Question: I use Symfony 2 and the FOSUserBundle. I can login, logout and view Profile.
When i go to "/register", fill out the form and press enter i get the following error:
It seems that I have do to some additional configuration or so, but I can't find anything about it.
Part of config.yml:
'''
fos_user:
db_driver: orm
firewall_name: fos_user
user_class: Blogger\BlogBundle\Entity\User
'''
security.yml:
'''
security:
encoders:
Symfony\Component\Security\Core\User\User: plaintext
FOS\UserBundle\Model\UserInterface: sha512
role_hierarchy:
ROLE_ADMIN: ROLE_USER
ROLE_SUPER_ADMIN: [ROLE_USER, ROLE_ADMIN, ROLE_ALLOWED_TO_SWITCH]
providers:
in_memory:
users:
user: { password: userpass, roles: [ 'ROLE_USER' ] }
admin: { password: adminpass, roles: [ 'ROLE_ADMIN' ] }
fos_user:
id: fos_user.user_manager
firewalls:
dev:
pattern: ^/(_(profiler|wdt)|css|images|js)/
security: false
fos_user:
pattern: ^/
provider: fos_user
form_login:
check_path: /login_check
login_path: /login
logout:
path: /logout
target: /
anonymous: ~
access_control:
- { path: /secured/admin, roles: ROLE_ADMIN }
- { path: ^/login$, roles: IS_AUTHENTICATED_ANONYMOUSLY }
- { path: ^/register, roles: IS_AUTHENTICATED_ANONYMOUSLY }
'''
Stack trace:

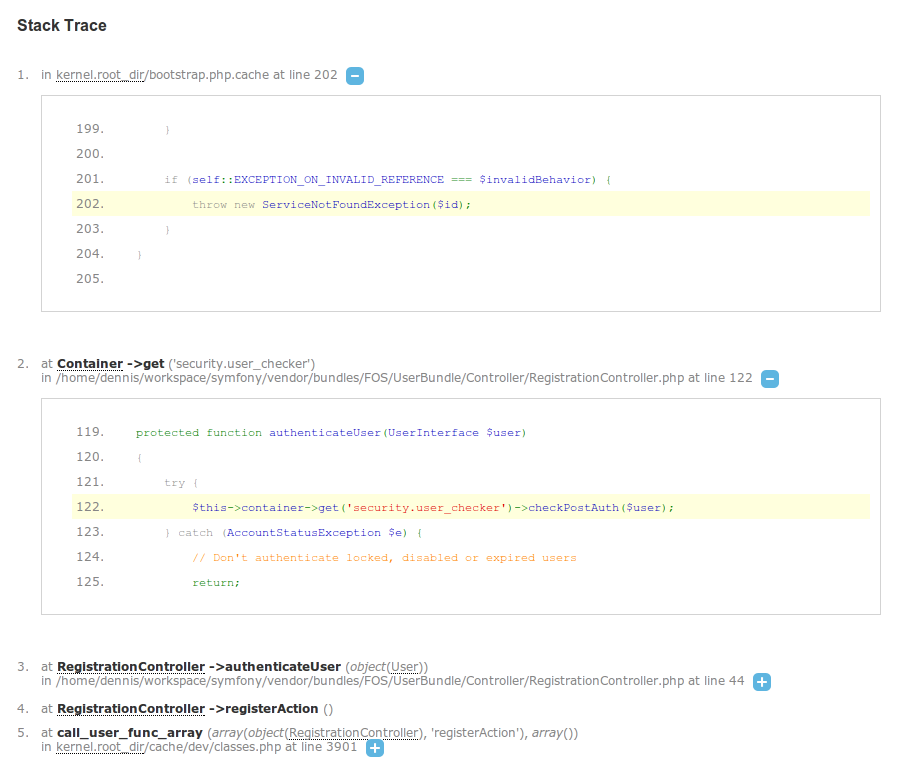
Answer: Make sure you specify a version for FOSUserBundle. The repository head is aligned with Symfony head, not 2.0.9.
'''
[FOSUserBundle]
git=git://github.com/FriendsOfSymfony/FOSUserBundle.git
target=/bundles/FOS/UserBundle
version=1.0.0
'''